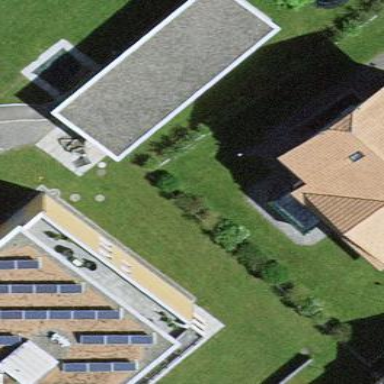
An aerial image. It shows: Building with flat orange roof.